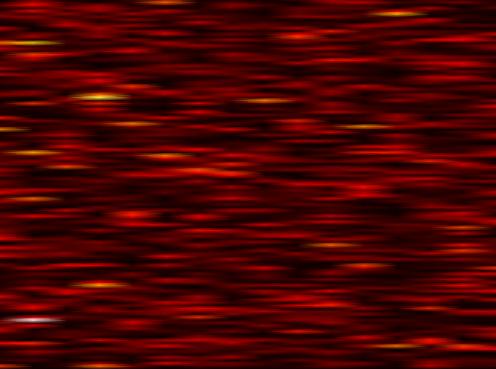
Label: UFMC